Aerial crown-view tile of a tropical tree (Barro Colorado Island, Panama), acquired 20240611:
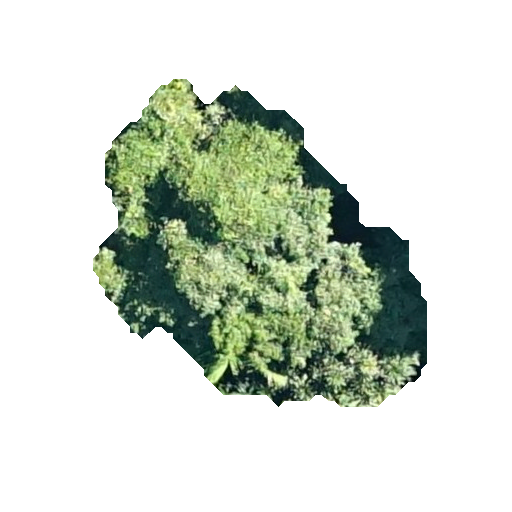
Species: Protium tenuifolium
GBIF accepted scientific name: Protium tenuifolium
Crown area: 114.448 m²